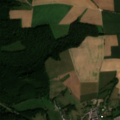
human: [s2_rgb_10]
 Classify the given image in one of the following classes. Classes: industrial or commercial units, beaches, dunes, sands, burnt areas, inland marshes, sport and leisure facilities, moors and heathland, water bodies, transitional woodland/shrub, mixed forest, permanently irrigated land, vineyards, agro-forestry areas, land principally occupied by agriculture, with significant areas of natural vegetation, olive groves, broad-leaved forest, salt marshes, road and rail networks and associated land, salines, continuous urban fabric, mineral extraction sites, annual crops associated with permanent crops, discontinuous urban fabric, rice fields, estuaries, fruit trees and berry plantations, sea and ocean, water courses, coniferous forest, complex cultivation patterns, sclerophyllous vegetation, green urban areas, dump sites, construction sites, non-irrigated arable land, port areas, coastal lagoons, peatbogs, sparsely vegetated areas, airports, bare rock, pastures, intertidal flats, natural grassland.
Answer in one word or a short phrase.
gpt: discontinuous urban fabric, non-irrigated arable land, complex cultivation patterns, broad-leaved forest